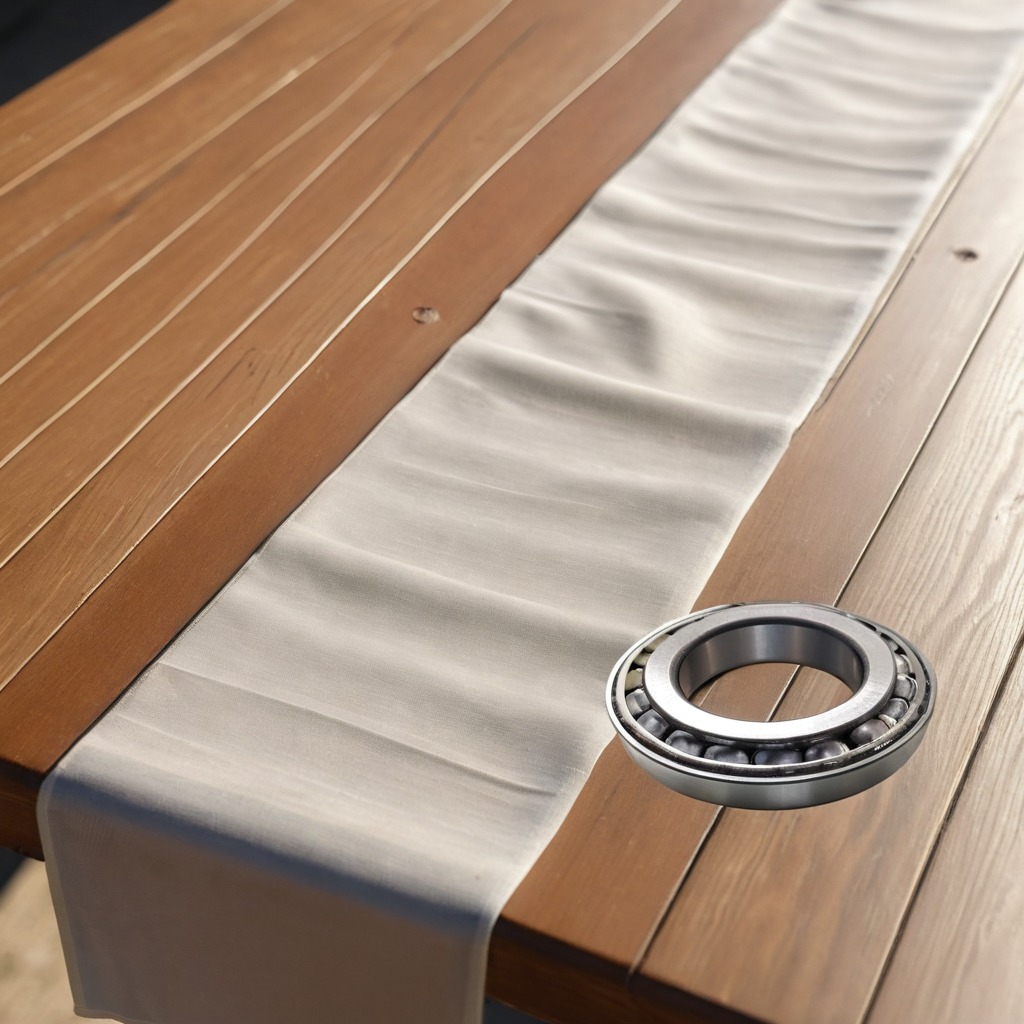
A metal ball bearing lying on a wooden table.